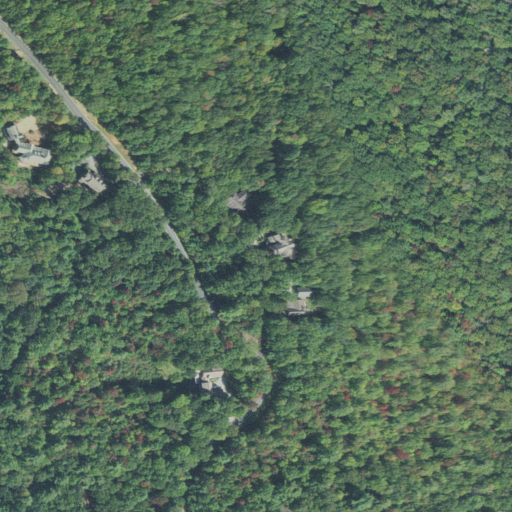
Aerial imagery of mountain in North Carolina named Hawk Mountain containing mixed forest, deciduous forest, open development, low intensity development, and medium intensity development